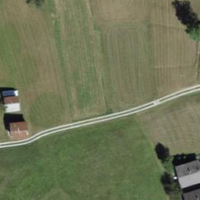
EUNIS habitat code: 24
Species observed at this site:
Chelidonium majus